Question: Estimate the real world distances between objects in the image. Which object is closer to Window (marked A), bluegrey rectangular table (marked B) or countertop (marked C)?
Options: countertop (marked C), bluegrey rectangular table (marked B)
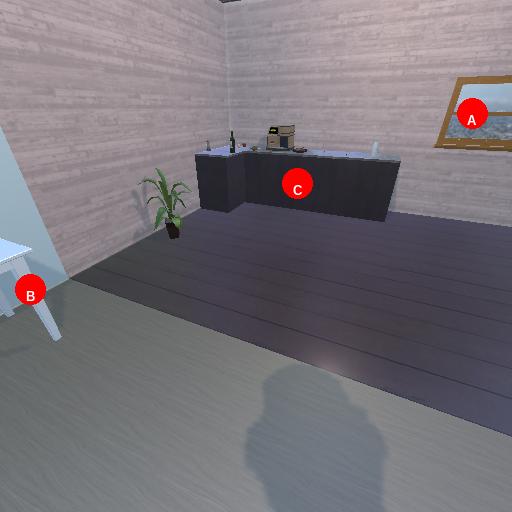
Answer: countertop (marked C)